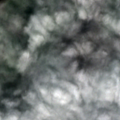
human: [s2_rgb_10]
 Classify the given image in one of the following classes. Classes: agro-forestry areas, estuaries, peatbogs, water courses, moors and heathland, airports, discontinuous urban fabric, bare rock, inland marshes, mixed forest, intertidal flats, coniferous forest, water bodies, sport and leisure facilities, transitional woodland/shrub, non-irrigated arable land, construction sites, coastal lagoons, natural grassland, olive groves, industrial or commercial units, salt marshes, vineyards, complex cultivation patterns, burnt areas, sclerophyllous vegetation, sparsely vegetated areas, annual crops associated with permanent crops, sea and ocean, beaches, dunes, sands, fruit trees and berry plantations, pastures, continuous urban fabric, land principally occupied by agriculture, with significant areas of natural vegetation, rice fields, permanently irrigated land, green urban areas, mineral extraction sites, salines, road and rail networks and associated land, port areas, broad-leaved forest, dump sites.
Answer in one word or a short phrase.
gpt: discontinuous urban fabric, complex cultivation patterns, broad-leaved forest